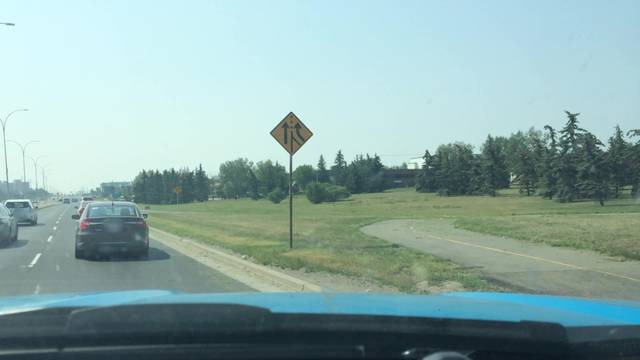
Region: Canada
Coordinates: 51.093, -114.002